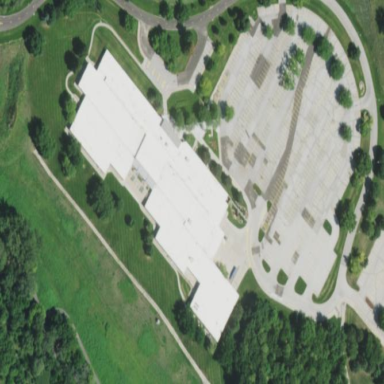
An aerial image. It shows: College building that serves as school.